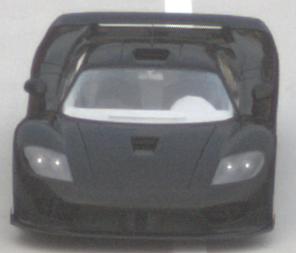
Make: Saleen
Model: S7
Detailed model: -
Model produced from: 2000
Model produced until: 2008
Doors: 2
Color: black
Road condition: dry road
Daytime: morning or afternoon
Contrast: low contrast